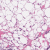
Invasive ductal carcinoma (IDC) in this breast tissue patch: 1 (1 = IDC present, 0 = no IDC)